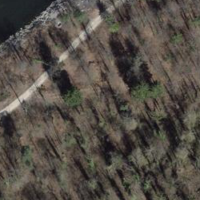
EUNIS habitat code: 41
Species observed at this site:
Chamaenerion dodonaei